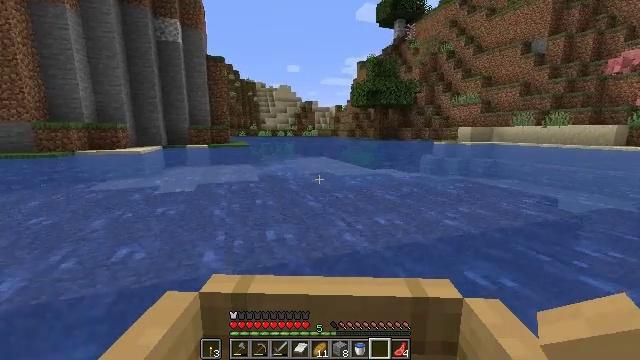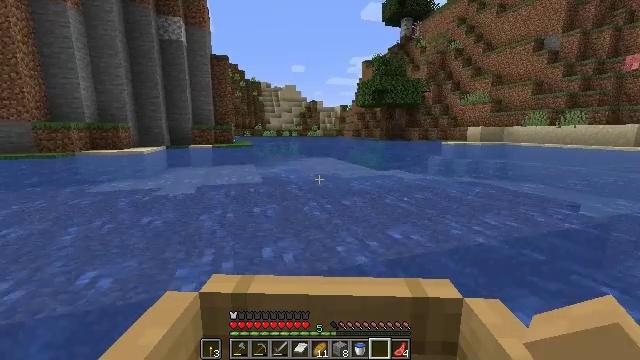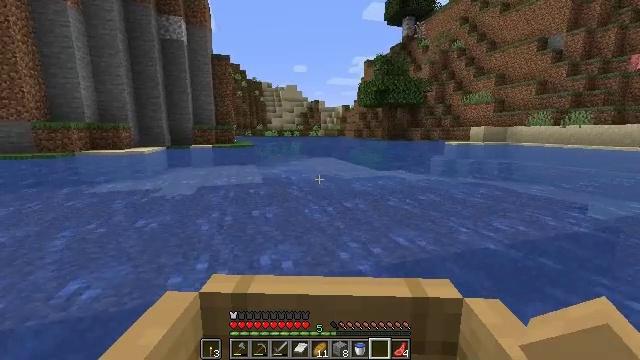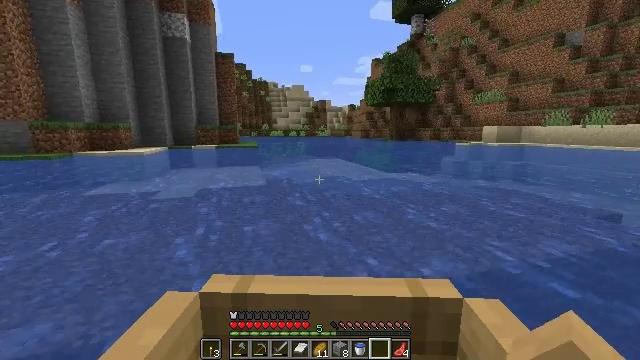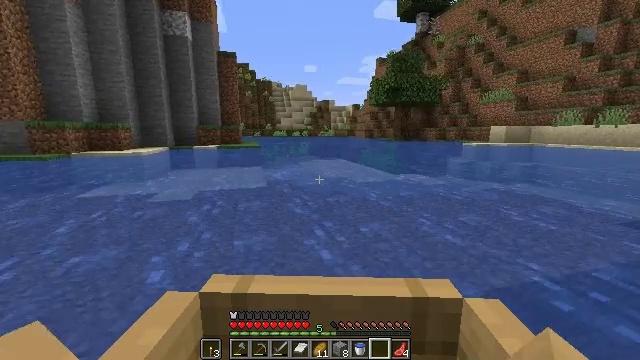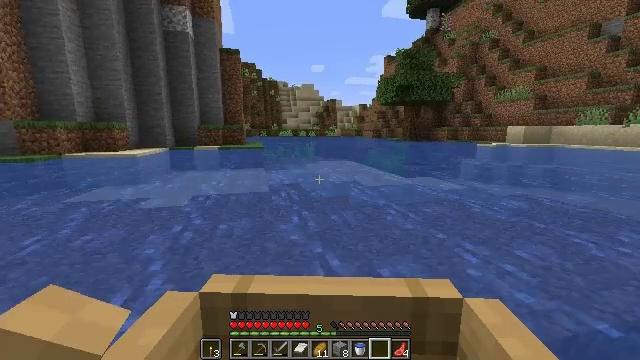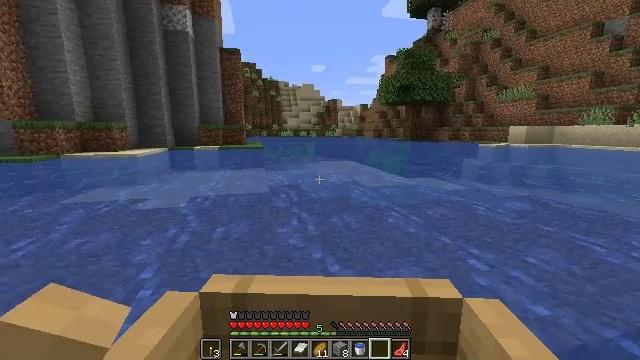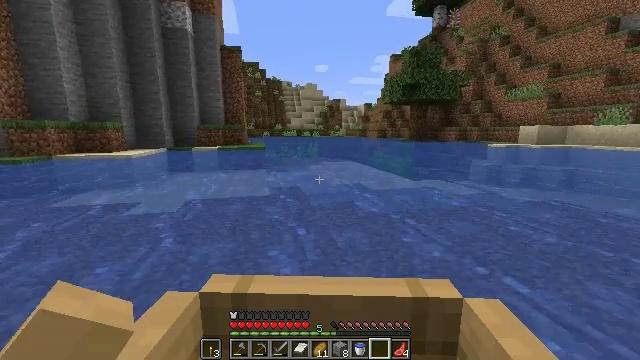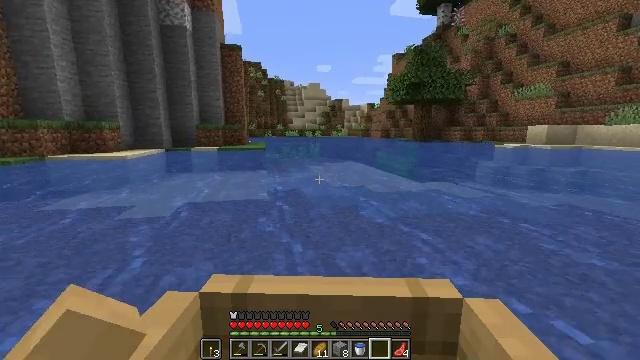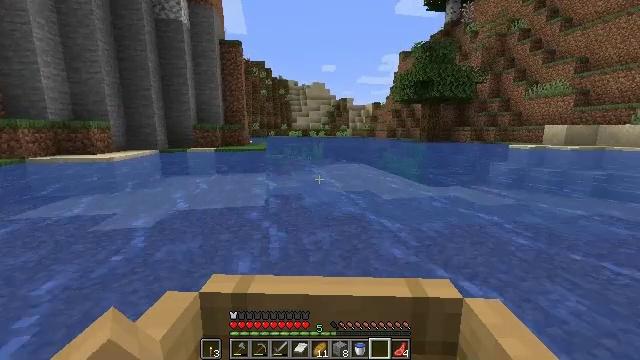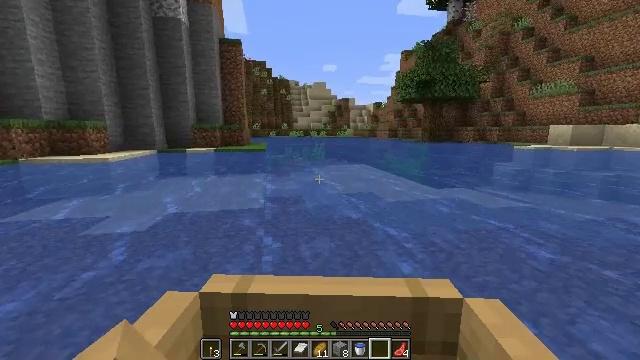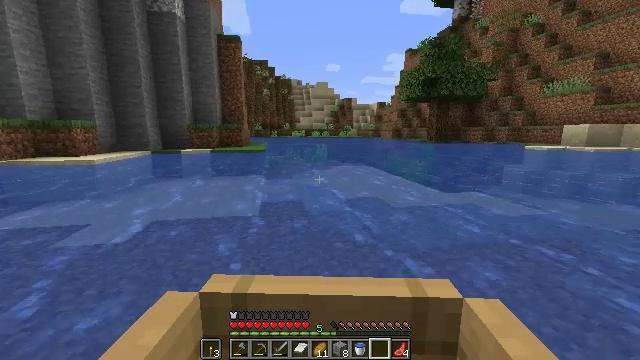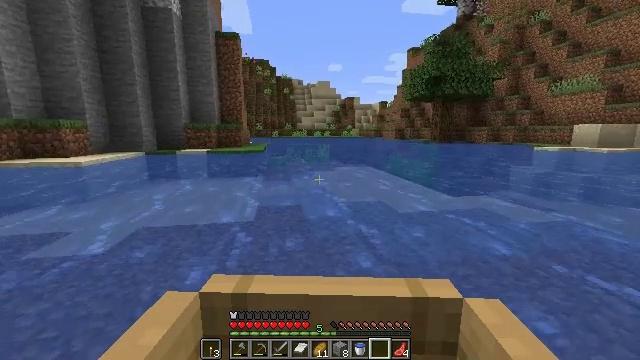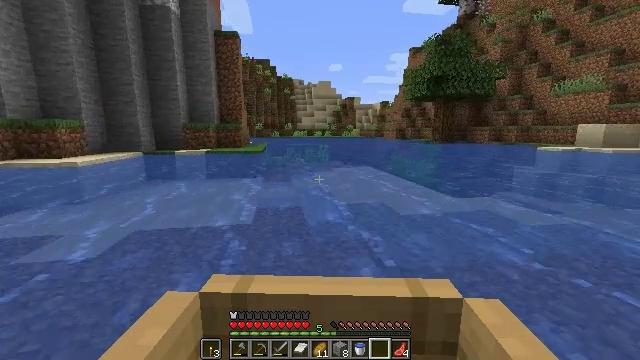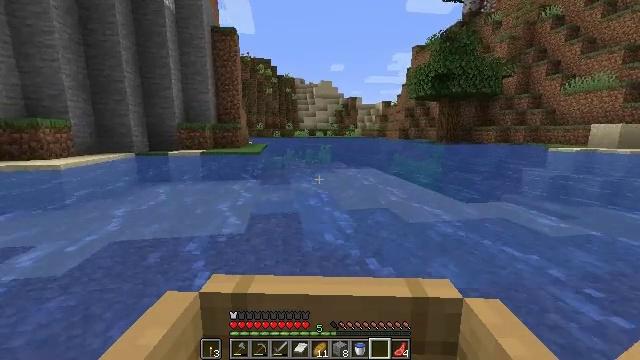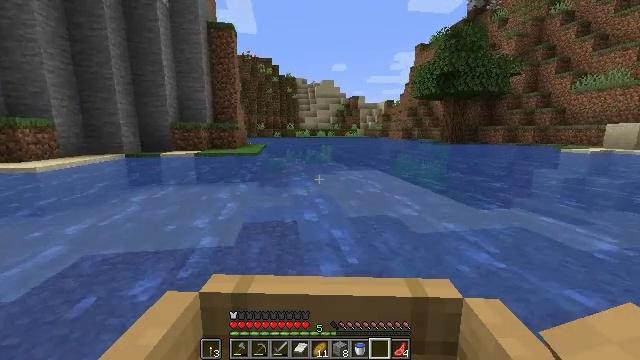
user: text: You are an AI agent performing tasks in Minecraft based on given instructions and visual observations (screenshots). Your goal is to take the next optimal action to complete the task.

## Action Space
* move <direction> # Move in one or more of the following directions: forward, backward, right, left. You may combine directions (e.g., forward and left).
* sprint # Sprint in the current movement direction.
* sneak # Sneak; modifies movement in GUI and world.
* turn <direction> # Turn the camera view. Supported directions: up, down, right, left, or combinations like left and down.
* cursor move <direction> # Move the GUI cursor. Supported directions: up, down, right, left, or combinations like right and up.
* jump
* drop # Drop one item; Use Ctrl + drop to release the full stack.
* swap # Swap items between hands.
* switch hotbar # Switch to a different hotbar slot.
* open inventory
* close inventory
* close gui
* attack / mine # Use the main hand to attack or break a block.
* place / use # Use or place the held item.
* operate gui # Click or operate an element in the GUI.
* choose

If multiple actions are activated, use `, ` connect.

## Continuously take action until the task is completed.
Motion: motion action
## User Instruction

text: Mine tall grass from the ground.
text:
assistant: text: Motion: move forward
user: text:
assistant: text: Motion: move forward
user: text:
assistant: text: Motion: move forward
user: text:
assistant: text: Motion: move forward
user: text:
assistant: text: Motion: move forward
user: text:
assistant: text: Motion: move forward
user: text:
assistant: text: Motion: move forward
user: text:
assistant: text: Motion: move forward
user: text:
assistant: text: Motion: move forward
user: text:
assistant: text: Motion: move forward
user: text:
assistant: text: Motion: move forward
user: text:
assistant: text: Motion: move forward
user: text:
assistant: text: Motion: move forward
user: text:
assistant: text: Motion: move forward
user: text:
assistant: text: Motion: move forward
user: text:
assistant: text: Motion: move forward
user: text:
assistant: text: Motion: move forward
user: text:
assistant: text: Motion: move forward
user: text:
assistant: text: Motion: move forward
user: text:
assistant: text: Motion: move forward
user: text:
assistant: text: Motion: move forward
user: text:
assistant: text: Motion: move forward
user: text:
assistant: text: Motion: move forward
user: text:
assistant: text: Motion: move forward
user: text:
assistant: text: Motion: move forward
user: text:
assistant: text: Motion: move forward
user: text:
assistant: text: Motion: move forward
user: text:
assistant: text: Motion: move forward
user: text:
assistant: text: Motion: move forward
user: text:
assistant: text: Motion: move forward